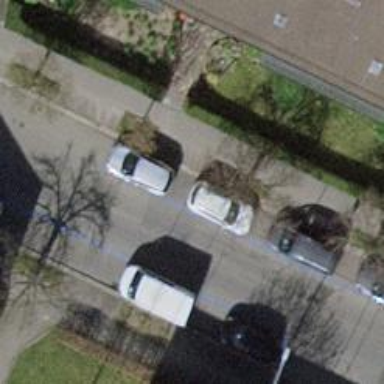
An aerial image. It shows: Avenue lined with trees.